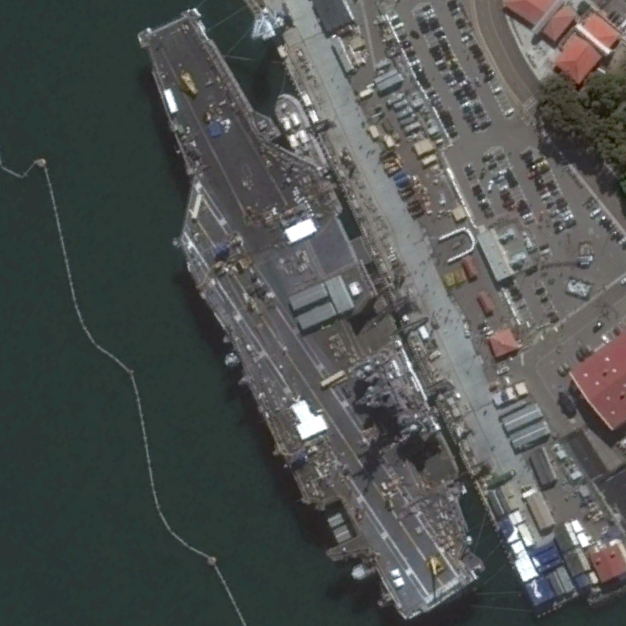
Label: aircraft_carrier